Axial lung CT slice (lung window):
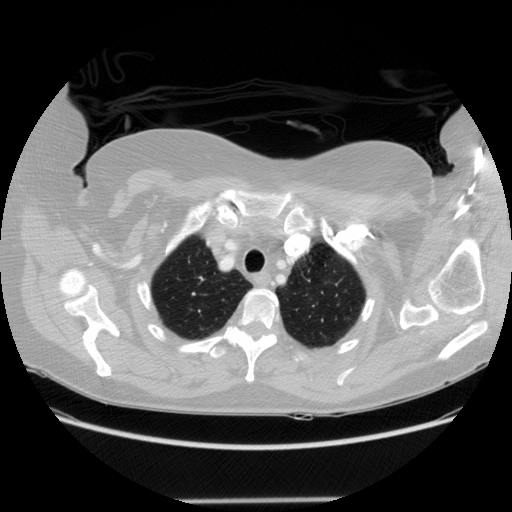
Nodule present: no